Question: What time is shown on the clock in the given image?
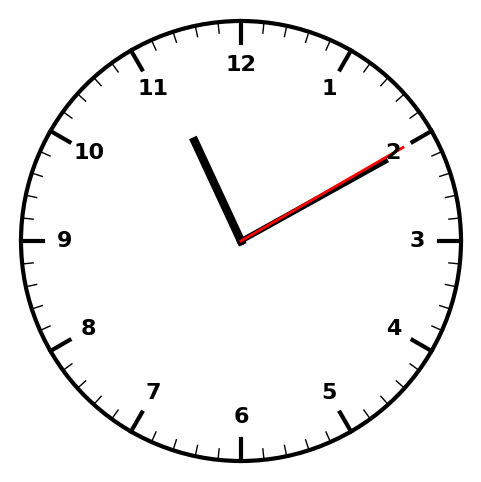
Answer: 11:10:10